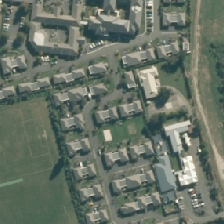
Land cover: urban_build_up